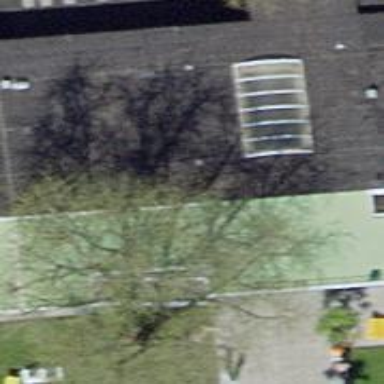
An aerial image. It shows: View of roof of building.